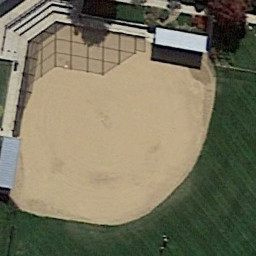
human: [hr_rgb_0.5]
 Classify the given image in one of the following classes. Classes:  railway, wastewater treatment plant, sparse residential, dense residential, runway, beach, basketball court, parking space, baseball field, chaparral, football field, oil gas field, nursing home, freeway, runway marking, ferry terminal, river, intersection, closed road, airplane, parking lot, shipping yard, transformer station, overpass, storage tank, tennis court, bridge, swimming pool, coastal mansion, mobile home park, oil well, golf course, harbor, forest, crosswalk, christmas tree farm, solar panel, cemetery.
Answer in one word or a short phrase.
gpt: baseball field